Question: Where can I change the background colour of HTML parameter values in NetBeans?
I don't understand why it gets highlighted.

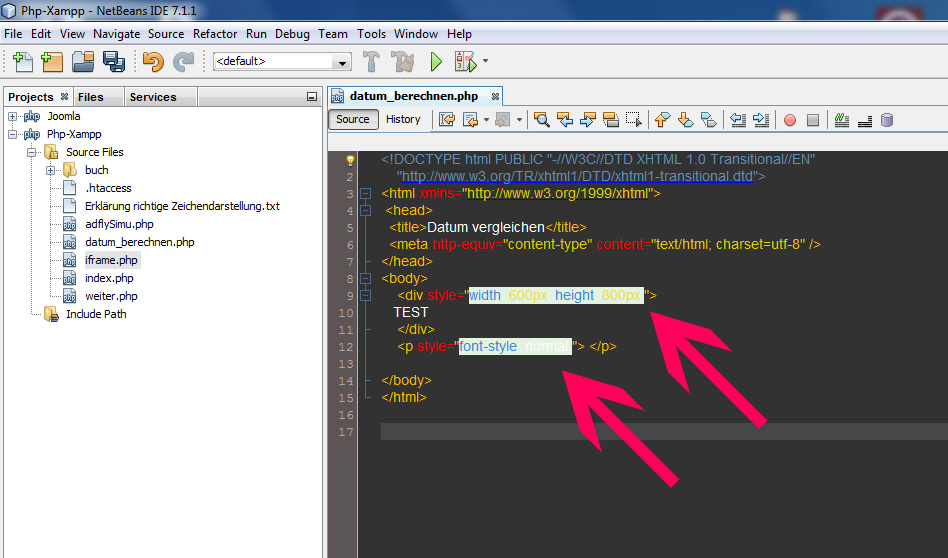
Answer: You can parameter the syntax color and highlights in :
> Tools --> Options --> Fonts & Colors
In pane 'Syntax', choose HTML then choose categories you want and custom it.
For highlights, go in pane 'Highlighting'.